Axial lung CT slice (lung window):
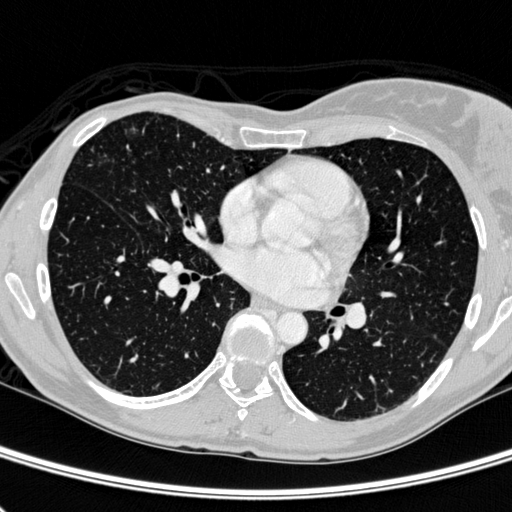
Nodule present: no